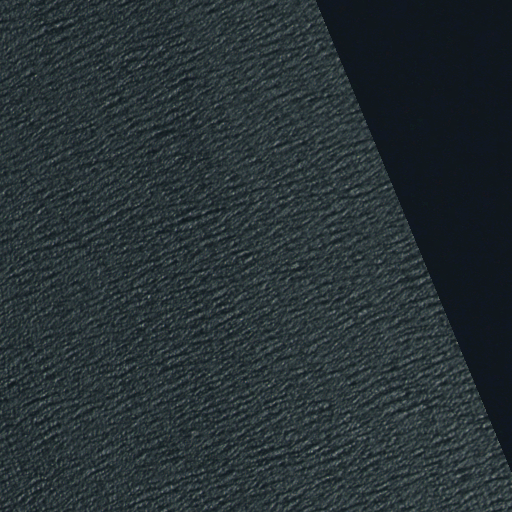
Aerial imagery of island in Nevada named Cottonwood Island (historical) containing only open water